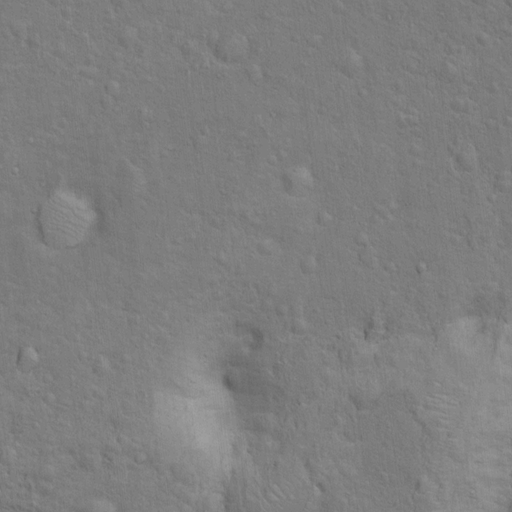
Objects detected: cone